Field crop: maize
Growth stage: 2
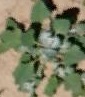
Species: chenopodium